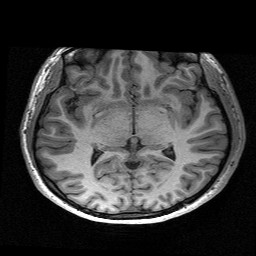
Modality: T1w
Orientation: coronal
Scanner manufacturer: siemens
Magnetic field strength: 3 T
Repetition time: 2.53 s
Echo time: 0.00267 s